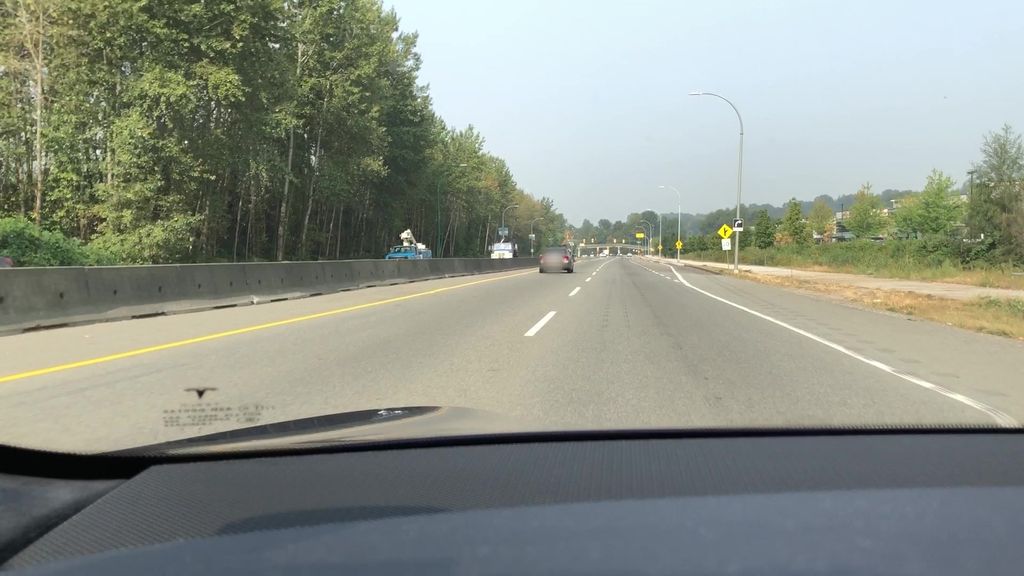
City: vancouver